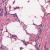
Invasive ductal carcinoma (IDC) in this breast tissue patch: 1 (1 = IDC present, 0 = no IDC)